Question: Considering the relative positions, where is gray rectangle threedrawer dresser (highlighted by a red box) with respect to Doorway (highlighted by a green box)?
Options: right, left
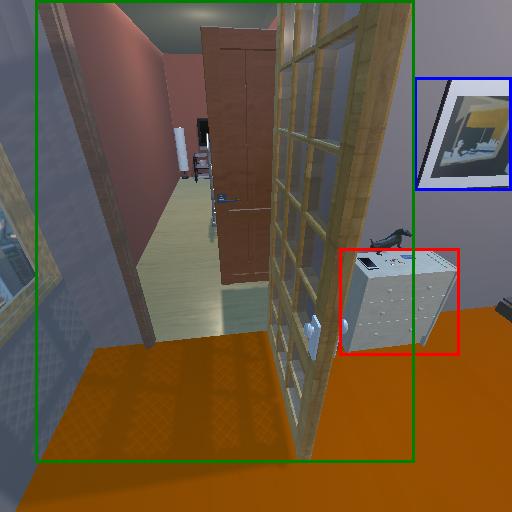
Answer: right